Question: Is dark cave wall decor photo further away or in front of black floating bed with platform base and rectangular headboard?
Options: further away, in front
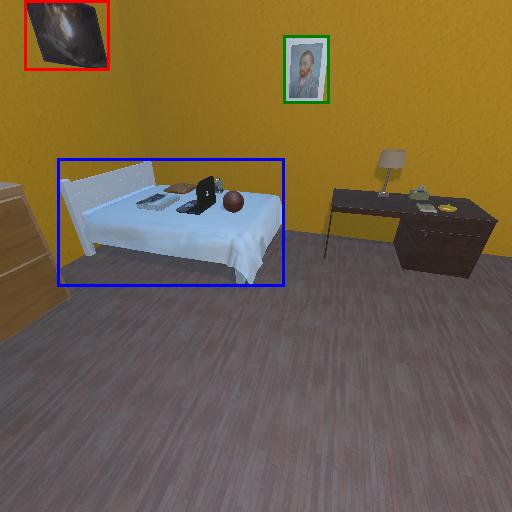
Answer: further away